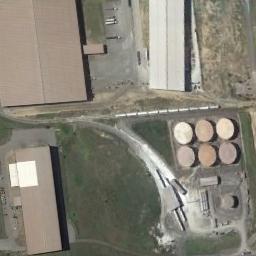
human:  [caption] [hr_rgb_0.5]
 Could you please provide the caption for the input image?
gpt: The storage tanks here are half white and half black .

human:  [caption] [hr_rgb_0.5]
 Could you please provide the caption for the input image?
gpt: There are many different-sized storage tanks and many buildings in the factory, And there are large lawns in the factory .

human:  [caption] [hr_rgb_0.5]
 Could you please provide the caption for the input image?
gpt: Many buildings of different sizes are next to storage tanks .

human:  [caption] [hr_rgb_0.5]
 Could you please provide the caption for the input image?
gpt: There are six storage tanks on the bare land next to the grass .

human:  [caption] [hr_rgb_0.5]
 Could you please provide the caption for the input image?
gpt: There are six storage tanks and beside a green lawn .